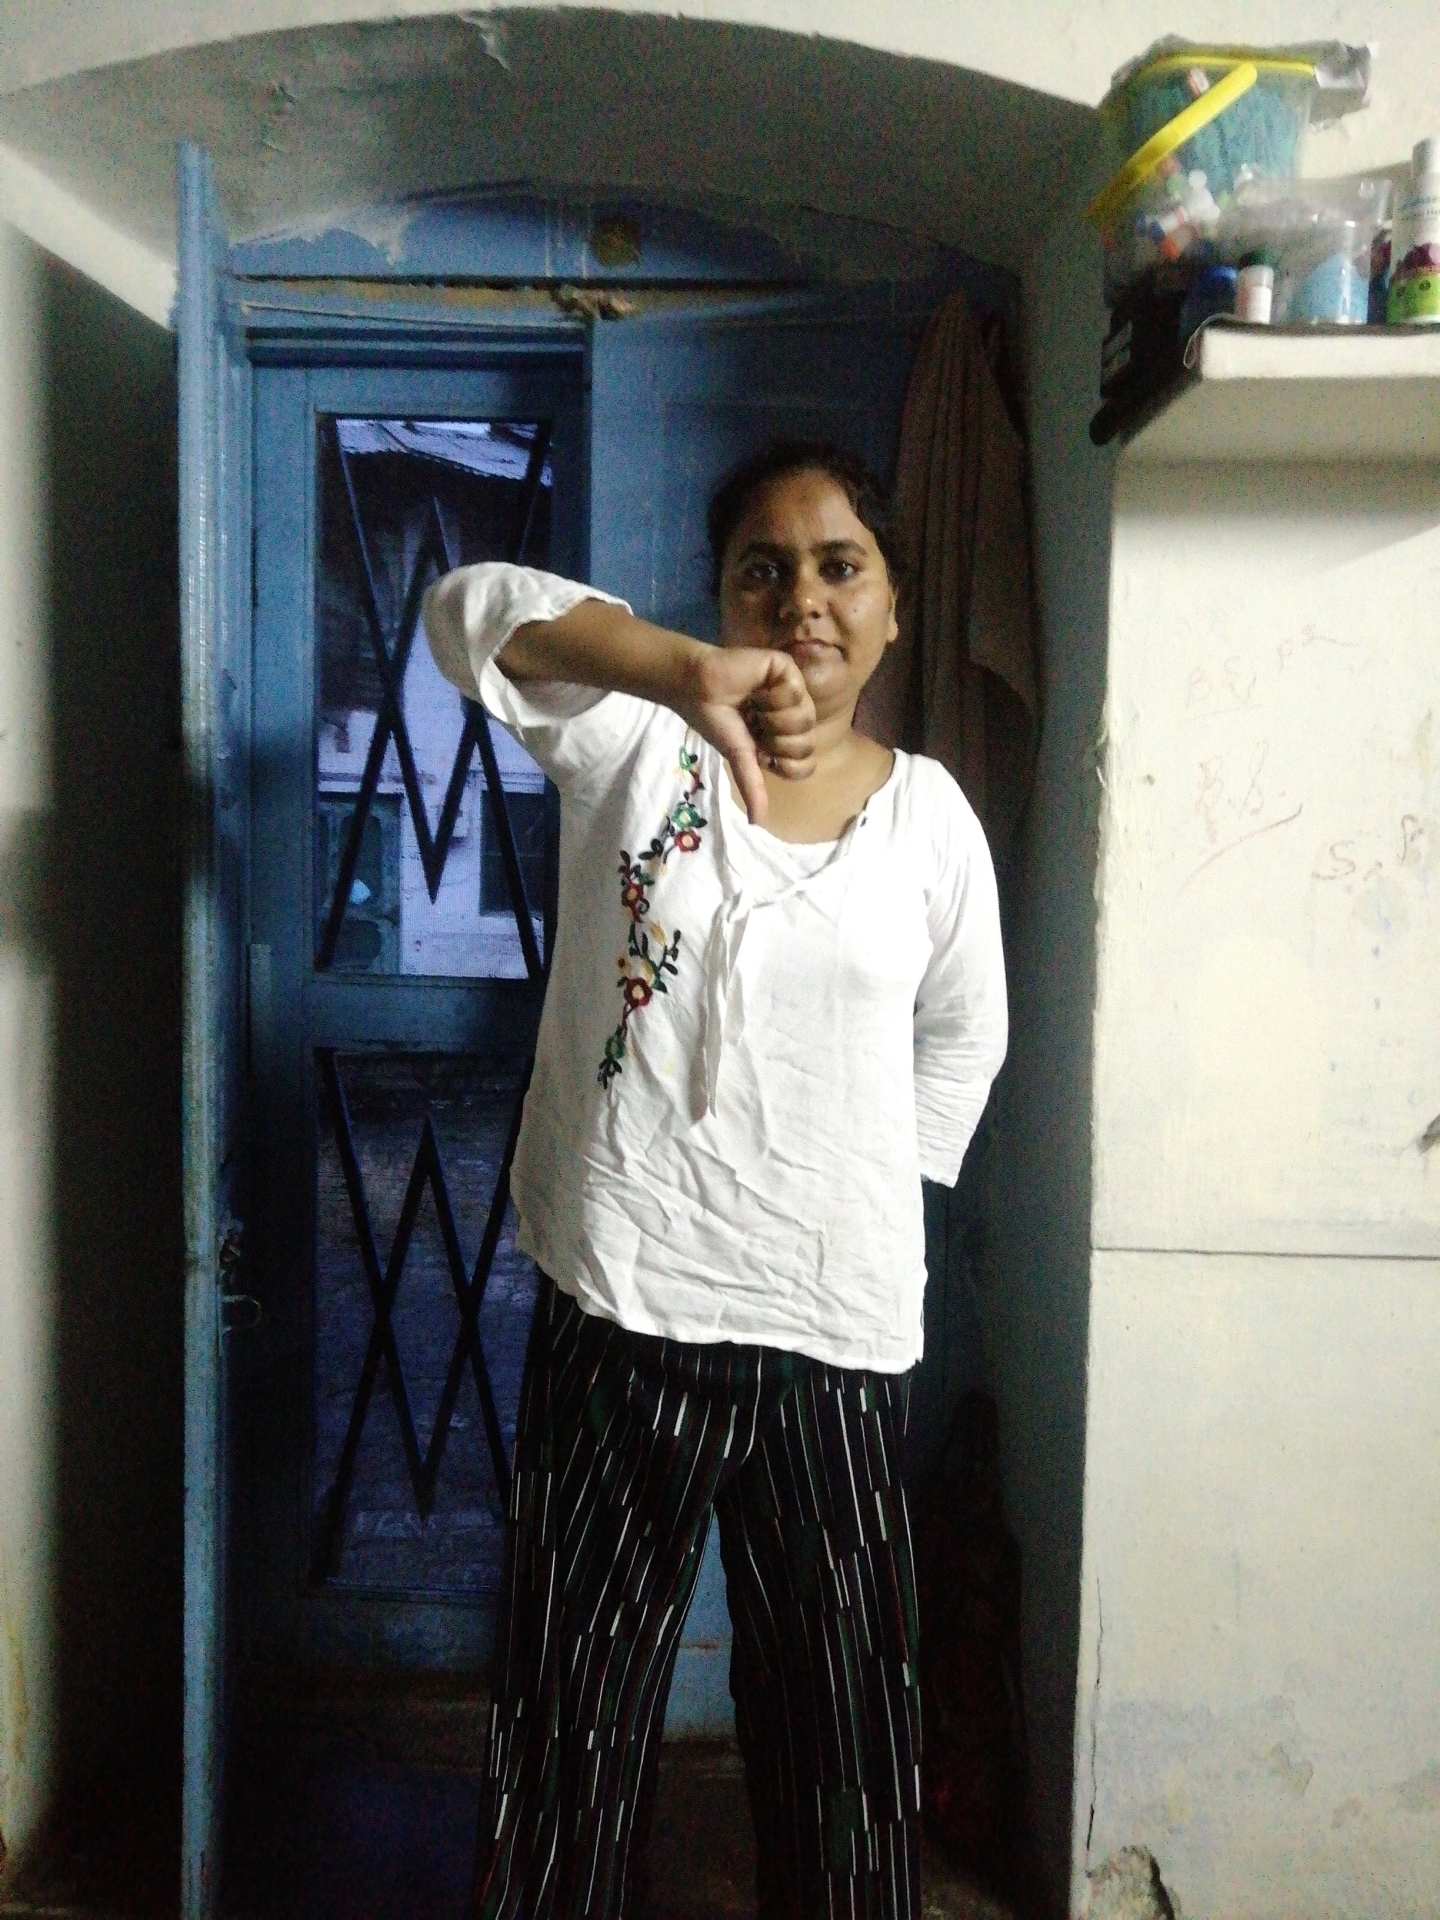
Label: noise